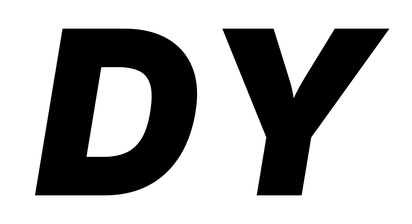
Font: Inter-Italic_Black_Italic